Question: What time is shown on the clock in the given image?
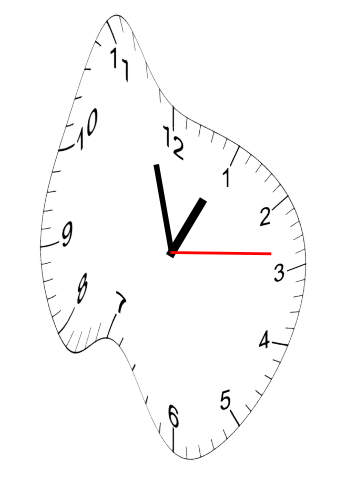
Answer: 12:57:14